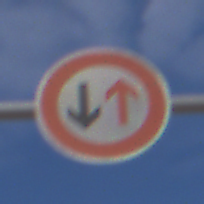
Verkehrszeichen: VorrangDesGegenverkehrs
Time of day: Midday
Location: Outdoor (Nature)
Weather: PartlyCloudy
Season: NotSpecified
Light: Natural